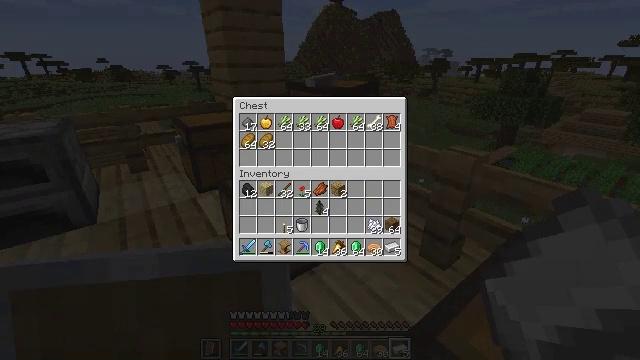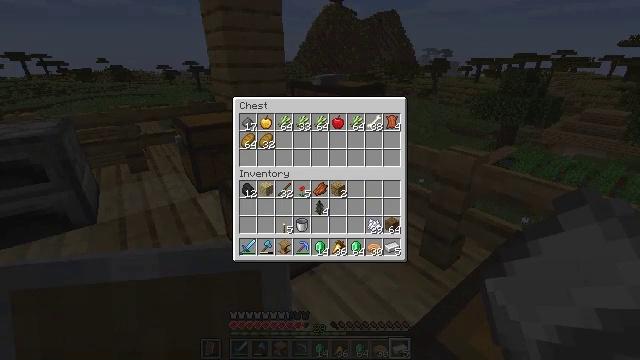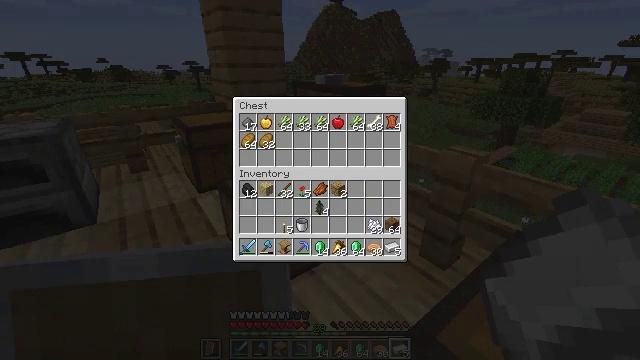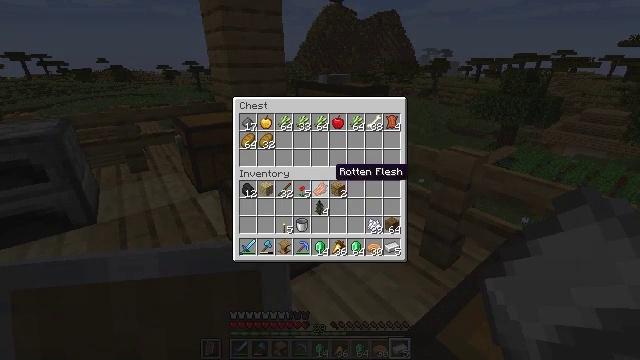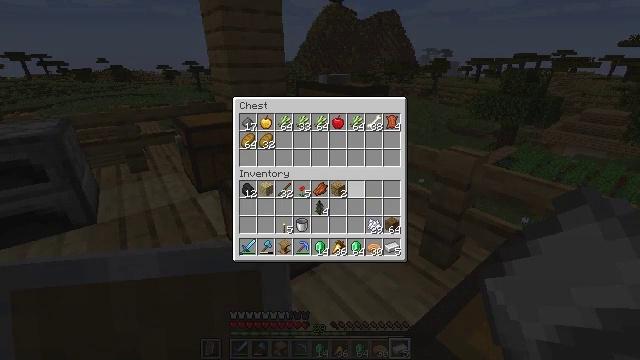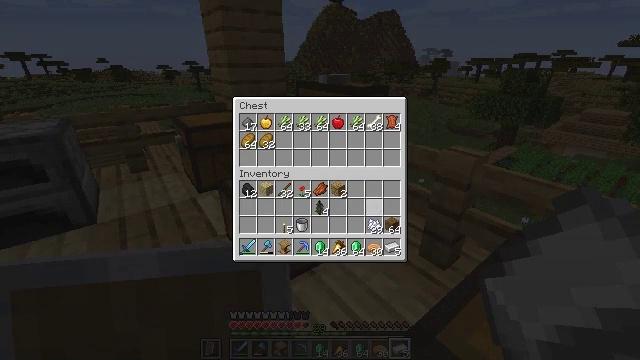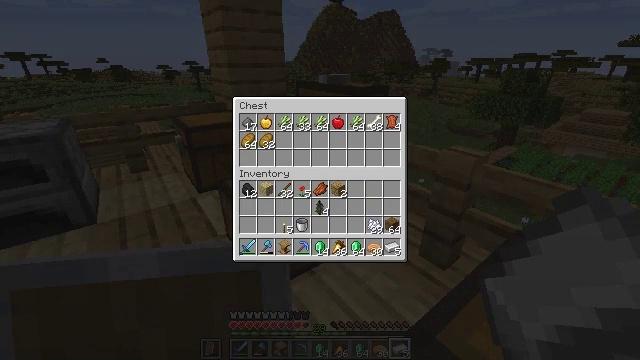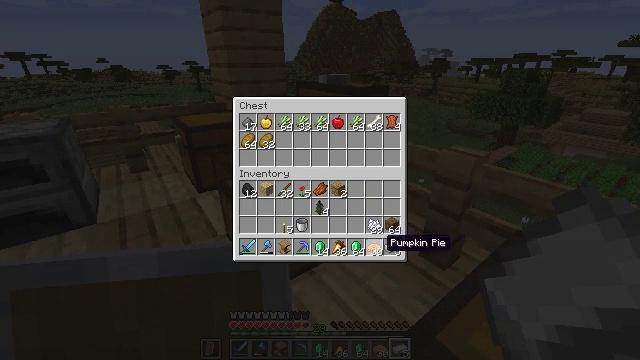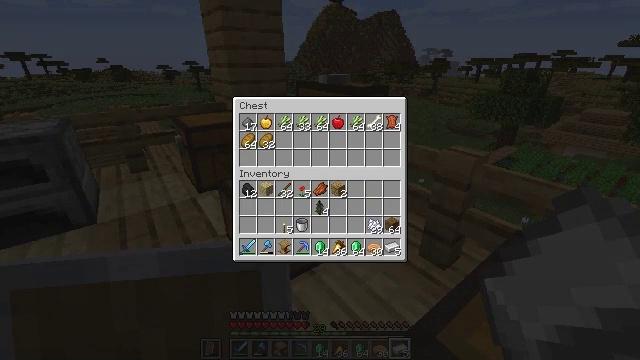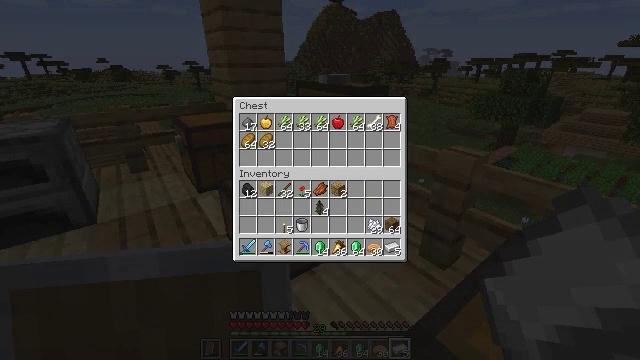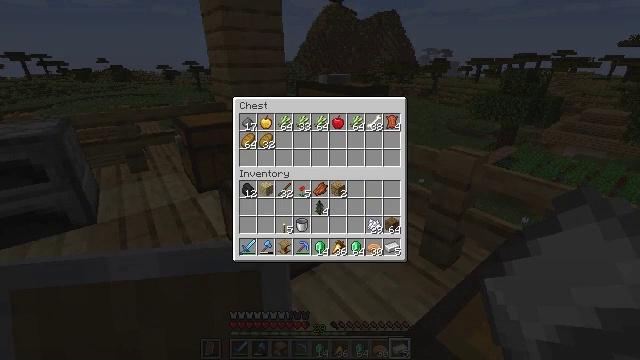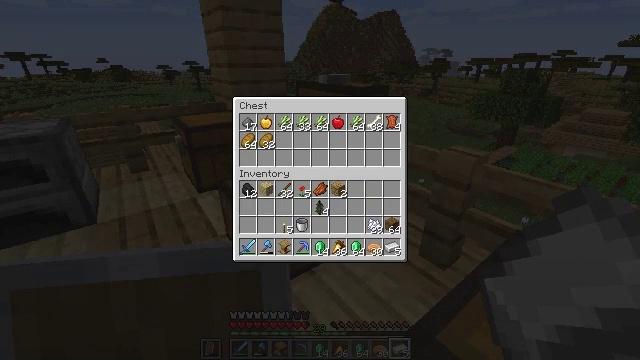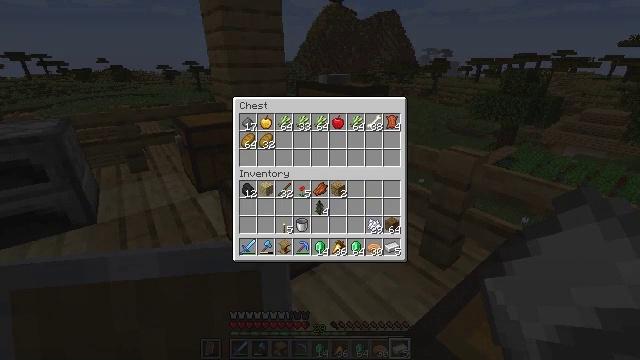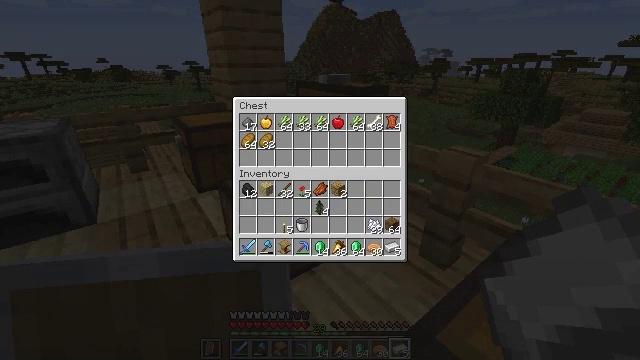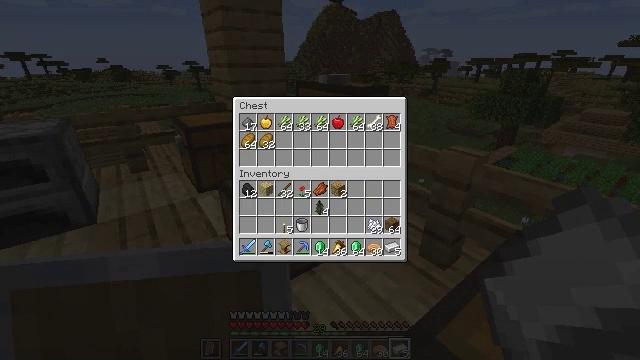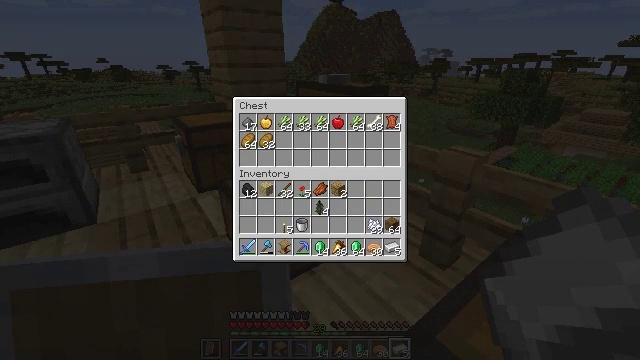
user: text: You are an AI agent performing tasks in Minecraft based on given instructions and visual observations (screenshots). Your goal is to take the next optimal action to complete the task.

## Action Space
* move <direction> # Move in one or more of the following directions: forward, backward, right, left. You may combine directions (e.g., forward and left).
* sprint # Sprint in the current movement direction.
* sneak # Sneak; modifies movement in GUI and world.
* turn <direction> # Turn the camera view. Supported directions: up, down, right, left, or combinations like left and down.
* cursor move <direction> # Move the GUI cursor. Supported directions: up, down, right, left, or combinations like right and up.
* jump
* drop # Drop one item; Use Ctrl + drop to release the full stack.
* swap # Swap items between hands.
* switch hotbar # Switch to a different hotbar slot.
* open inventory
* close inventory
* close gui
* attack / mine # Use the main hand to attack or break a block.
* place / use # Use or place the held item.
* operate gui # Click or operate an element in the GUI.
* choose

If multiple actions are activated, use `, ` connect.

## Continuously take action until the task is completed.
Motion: motion action
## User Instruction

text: Drop birch planks.
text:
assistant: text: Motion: sneak
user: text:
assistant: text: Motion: sneak
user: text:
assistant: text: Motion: sneak, cursor move right
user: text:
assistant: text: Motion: sneak, cursor move right and down
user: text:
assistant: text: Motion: sneak, cursor move right and down
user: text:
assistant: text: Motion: sneak, cursor move right and down
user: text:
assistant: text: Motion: sneak, cursor move down
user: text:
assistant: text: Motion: sneak, cursor move down
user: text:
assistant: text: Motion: sneak
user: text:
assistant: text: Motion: sneak
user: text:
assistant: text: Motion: sneak, cursor move left
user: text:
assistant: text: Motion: sneak
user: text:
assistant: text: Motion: sneak, cursor move left
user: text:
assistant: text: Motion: sneak, cursor move left
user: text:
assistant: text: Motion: sneak
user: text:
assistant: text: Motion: sneak
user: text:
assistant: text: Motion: sneak
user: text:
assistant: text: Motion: sneak, cursor move left
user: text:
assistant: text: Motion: sneak, cursor move left
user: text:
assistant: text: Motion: sneak, cursor move left
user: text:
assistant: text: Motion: sneak
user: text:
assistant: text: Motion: sneak
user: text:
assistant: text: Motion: sneak
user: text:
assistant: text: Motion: sneak
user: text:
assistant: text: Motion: sneak
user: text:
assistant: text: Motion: sneak
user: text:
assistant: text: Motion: sneak
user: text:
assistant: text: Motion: sneak
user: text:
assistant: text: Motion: sneak
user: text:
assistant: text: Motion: sneak, operate gui